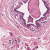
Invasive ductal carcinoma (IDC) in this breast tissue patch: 0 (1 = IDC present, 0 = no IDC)